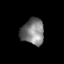
Tissue: prostate
Cell type: T cells
Senescence score: 0.2631
Nuclear area (px): 587
Mean DAPI intensity: 124.158